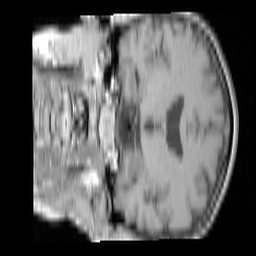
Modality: T1w
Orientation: coronal
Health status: ill
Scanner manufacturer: siemens
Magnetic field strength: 3 T
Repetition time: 0.44 s
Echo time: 0.00266 s